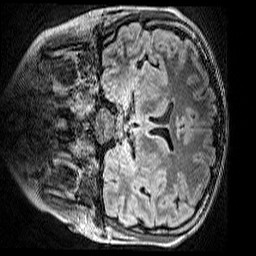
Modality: FLAIR
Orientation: coronal
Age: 11
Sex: male
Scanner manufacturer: siemens
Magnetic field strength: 3 T
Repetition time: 5 s
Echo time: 0.388 s